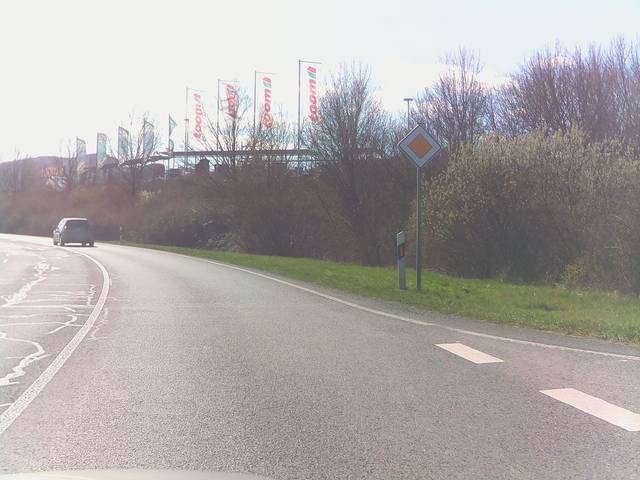
Region: Germany
Coordinates: 50.661, 11.348